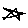
Label: star